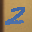
Label: 2